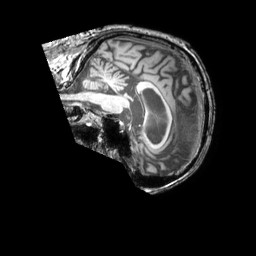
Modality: T1w
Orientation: sagittal
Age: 87
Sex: male
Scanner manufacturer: philips
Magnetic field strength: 3 T
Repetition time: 0.009906 s
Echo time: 0.004603 s